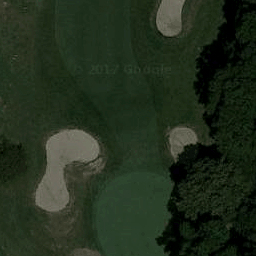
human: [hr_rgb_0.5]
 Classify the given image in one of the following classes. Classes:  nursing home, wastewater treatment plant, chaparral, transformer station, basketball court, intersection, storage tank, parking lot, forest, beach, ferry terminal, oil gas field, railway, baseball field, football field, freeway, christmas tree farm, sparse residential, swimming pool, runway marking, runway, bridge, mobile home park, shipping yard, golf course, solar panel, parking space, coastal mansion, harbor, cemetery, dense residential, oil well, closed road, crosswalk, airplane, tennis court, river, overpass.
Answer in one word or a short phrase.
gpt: golf course